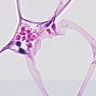
Metastatic tissue present: no